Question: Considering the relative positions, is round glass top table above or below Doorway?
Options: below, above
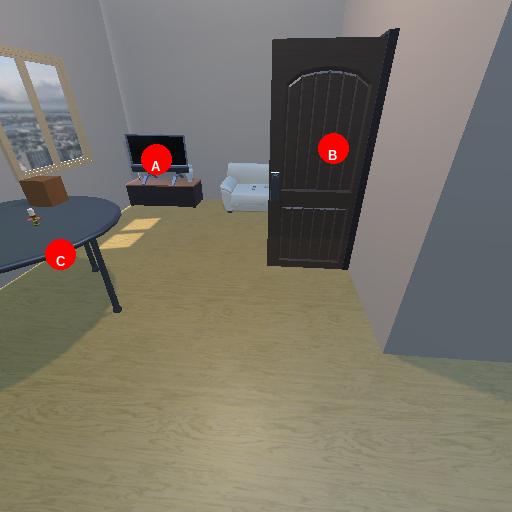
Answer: below